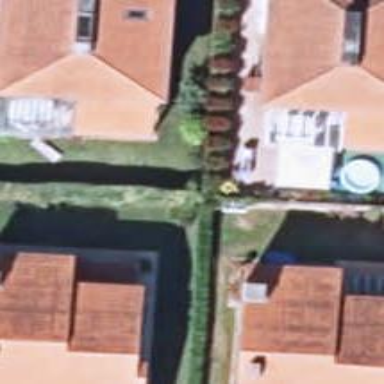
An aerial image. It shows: Fence.